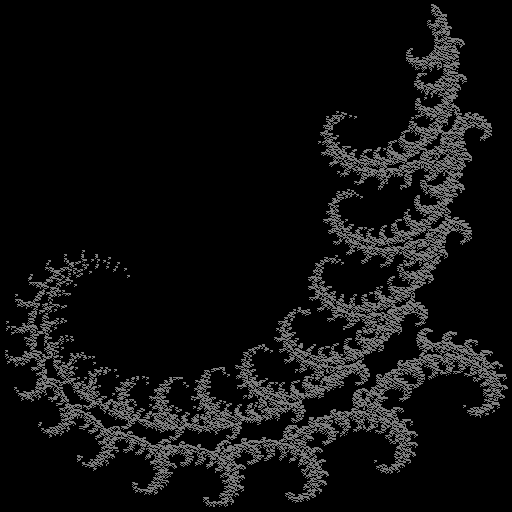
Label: coral